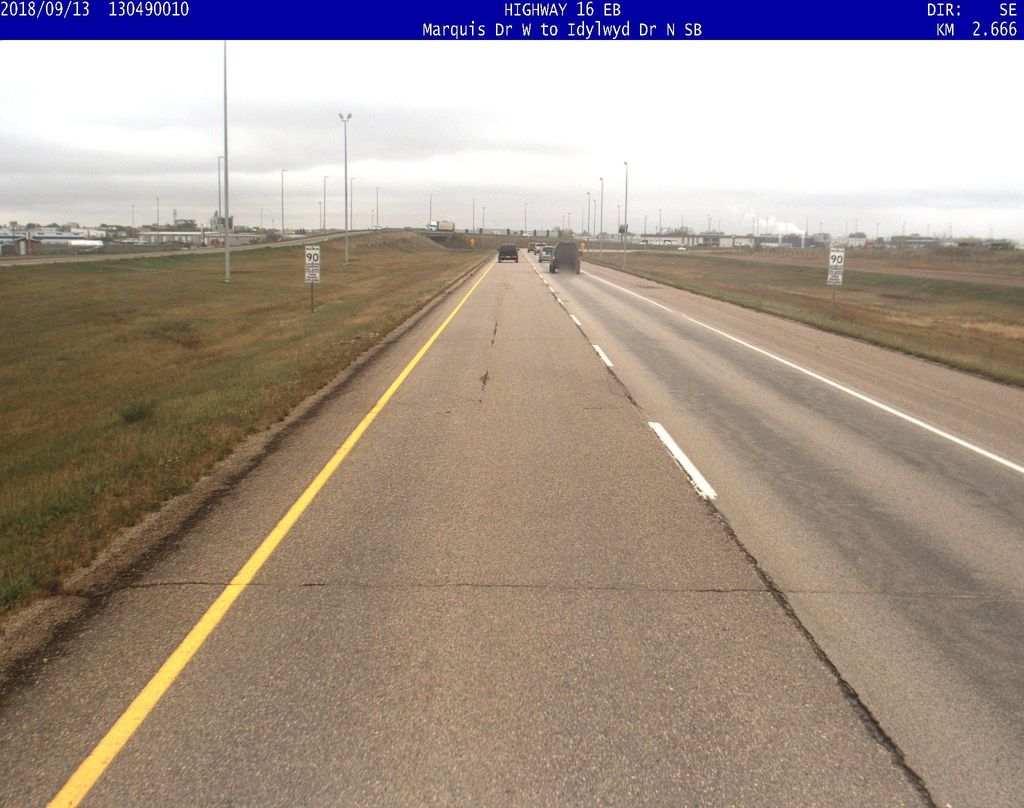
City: saskatoon